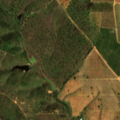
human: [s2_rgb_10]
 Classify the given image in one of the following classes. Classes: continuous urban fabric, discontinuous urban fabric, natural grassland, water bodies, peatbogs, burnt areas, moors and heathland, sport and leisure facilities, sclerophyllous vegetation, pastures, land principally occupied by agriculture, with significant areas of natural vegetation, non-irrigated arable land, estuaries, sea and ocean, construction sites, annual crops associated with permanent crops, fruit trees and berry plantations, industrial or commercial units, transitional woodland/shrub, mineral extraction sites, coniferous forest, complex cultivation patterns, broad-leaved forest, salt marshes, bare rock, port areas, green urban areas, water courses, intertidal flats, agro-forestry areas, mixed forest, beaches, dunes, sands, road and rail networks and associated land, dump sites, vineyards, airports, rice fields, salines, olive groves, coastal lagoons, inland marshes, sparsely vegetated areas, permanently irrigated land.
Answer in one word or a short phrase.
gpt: non-irrigated arable land, olive groves, agro-forestry areas